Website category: auto
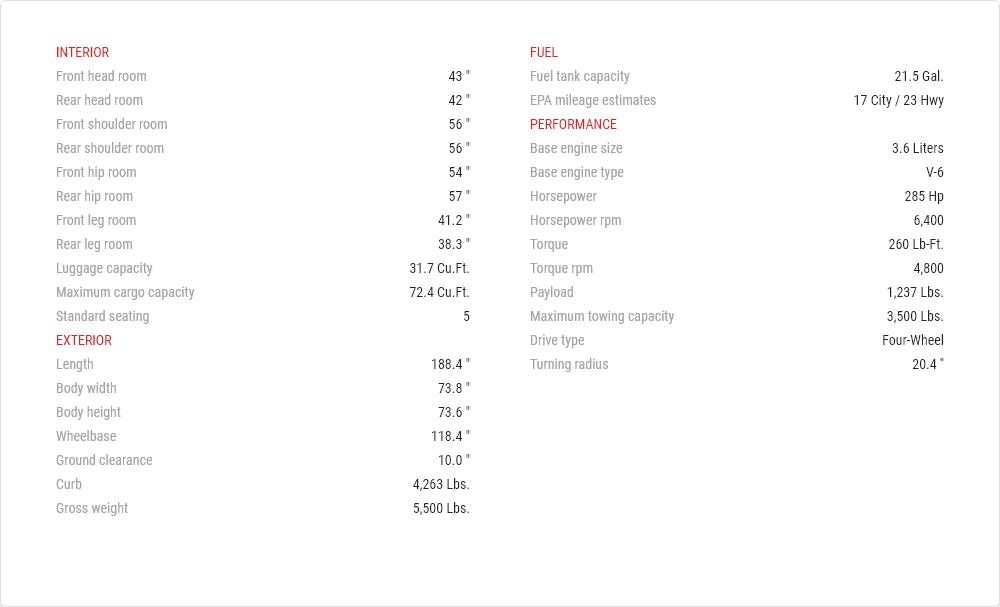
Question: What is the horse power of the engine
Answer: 285 hp

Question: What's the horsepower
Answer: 285 hp

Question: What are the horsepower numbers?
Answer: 285 hp

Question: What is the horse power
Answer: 285 hp

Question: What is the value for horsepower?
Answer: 285 hp

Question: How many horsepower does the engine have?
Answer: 285 hp

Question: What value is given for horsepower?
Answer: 285 hp

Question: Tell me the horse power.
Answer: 285 hp

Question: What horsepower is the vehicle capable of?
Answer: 285 hp

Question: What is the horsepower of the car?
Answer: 285 hp

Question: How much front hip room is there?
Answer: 54 "

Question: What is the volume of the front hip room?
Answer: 54 "

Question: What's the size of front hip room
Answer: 54 "

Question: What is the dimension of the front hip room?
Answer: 54 "